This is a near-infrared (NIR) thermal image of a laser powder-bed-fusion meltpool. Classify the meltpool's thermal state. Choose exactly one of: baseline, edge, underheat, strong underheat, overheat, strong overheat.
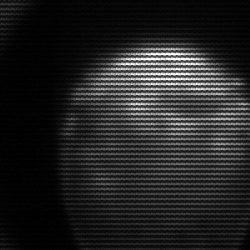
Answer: edge